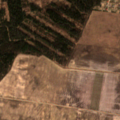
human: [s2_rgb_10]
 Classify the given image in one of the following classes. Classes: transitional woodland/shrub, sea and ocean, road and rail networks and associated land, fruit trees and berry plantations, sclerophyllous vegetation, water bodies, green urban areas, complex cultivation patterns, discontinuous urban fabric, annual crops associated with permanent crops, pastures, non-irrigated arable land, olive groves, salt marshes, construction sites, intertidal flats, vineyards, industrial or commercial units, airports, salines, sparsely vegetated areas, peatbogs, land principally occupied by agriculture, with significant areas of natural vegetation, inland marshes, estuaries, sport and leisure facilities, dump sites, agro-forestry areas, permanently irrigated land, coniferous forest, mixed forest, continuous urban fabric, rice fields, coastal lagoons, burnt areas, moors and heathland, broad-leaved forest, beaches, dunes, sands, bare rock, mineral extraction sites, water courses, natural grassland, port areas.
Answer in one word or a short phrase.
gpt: non-irrigated arable land, complex cultivation patterns, coniferous forest